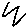
Label: zigzag